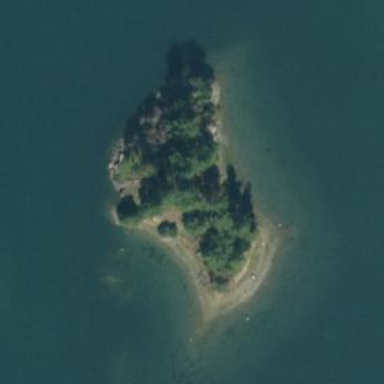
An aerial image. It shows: Islet located along the natural coastline.